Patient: sex M, age 48
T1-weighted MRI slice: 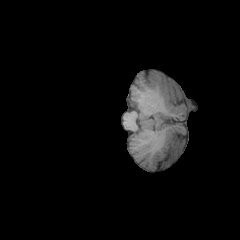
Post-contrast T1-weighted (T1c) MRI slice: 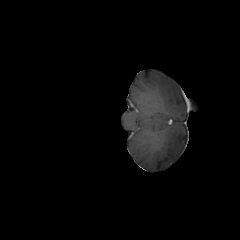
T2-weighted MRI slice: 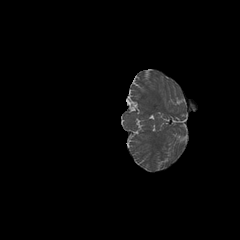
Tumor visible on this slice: no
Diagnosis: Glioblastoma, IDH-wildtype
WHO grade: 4